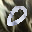
Label: 0